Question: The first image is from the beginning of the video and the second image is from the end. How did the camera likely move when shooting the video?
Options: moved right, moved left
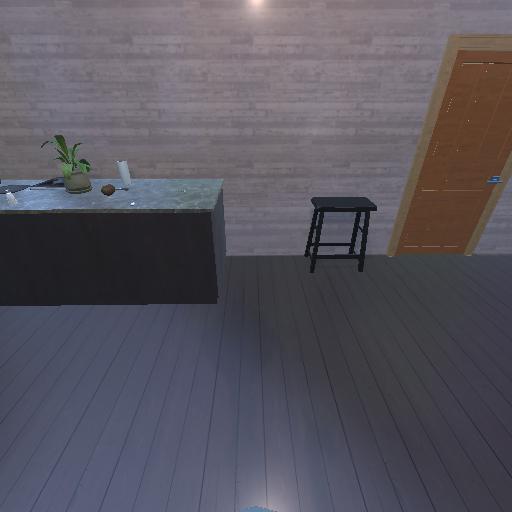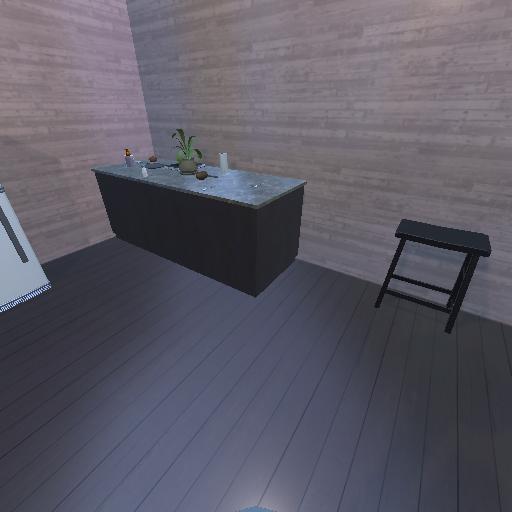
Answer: moved right